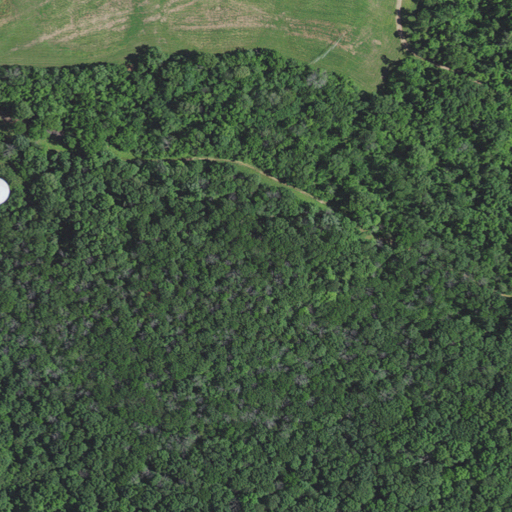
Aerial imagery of mountain in Kentucky named Harper Mountain containing deciduous forest, pasture, mixed forest, low intensity development, and open development